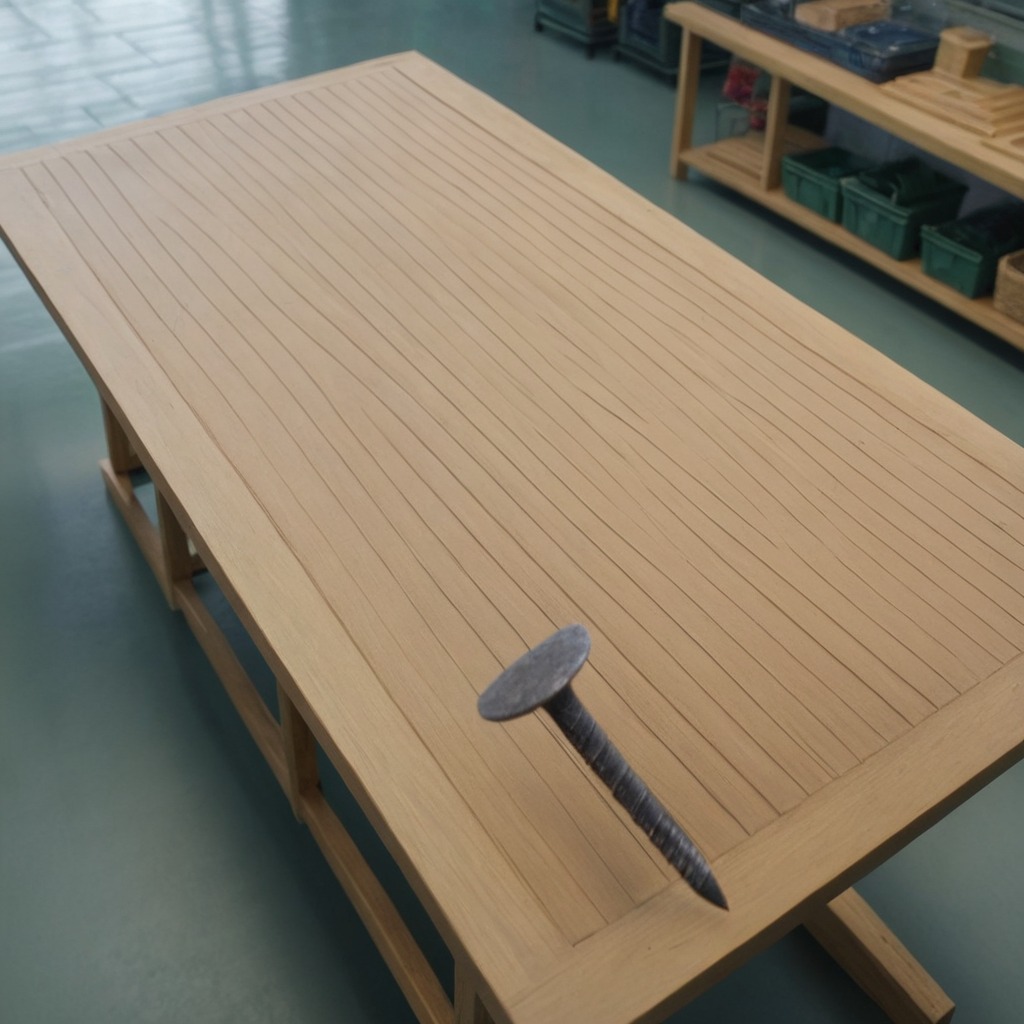
An iron nail is lying on a workbench inside a coastal fishing gear workshop.